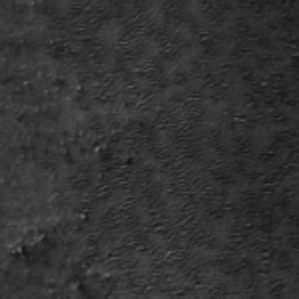
Label: frost